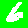
Digit: 6